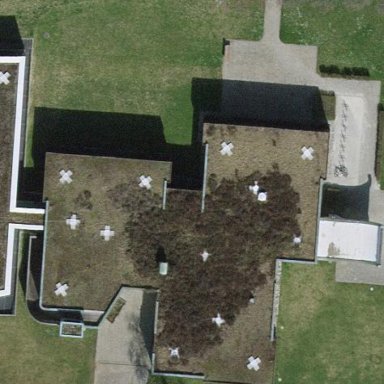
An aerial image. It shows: Museum housed in building.